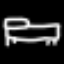
Label: bed